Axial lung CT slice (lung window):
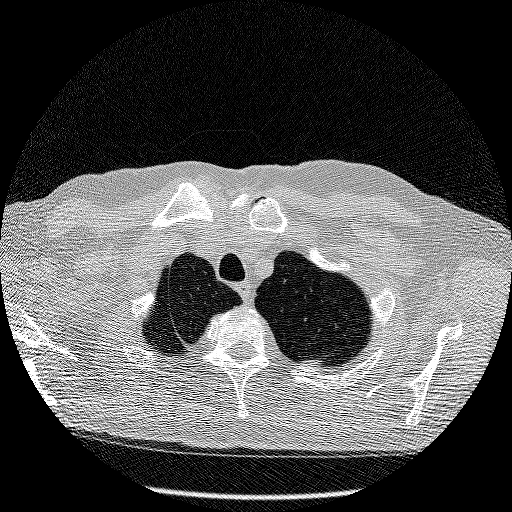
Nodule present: no